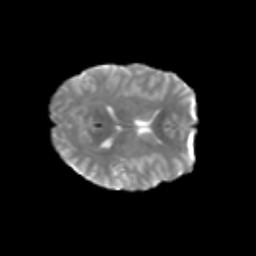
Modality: T2w
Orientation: axial
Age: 23
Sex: male
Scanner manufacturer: siemens
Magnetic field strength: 3 T
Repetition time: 1.8 s
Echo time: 0.07 s